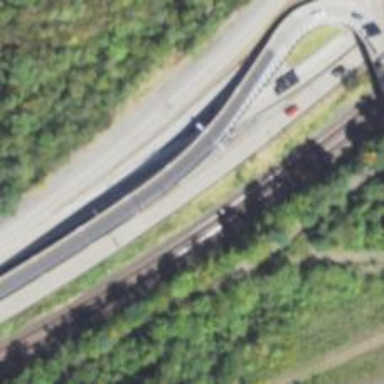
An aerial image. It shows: Primary link highway.